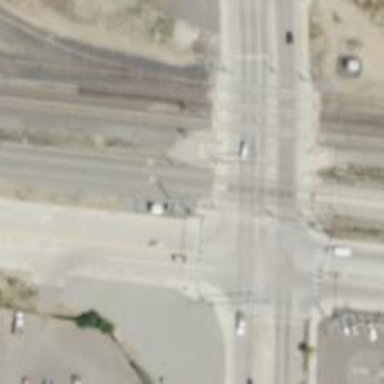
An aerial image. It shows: Railway crossing with gate.